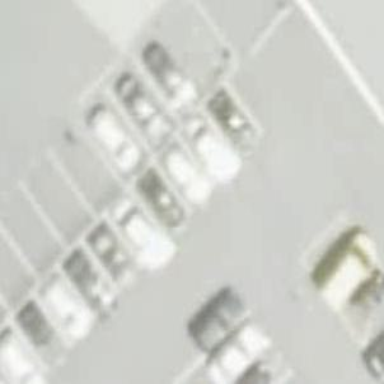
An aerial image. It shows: Road serving as parking aisle.